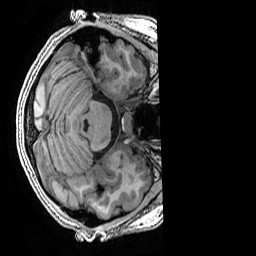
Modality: T1w
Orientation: axial
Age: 22
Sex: female
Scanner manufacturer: ge
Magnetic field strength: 3 T
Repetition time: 0.007 s
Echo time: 0.00342 s